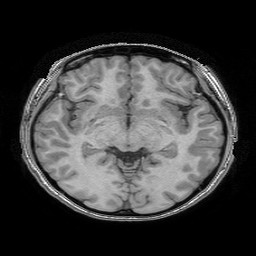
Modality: T1w
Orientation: axial
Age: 19
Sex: female
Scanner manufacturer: philips
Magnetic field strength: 1.5 T
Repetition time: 6.758 s
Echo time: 3.08 s